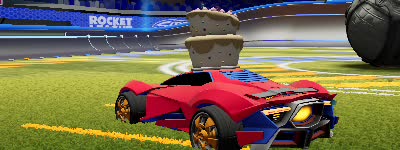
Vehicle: werewolf